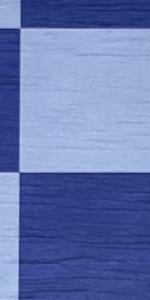
Label: Empty